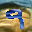
Label: 9